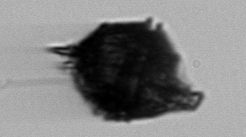
Label: Gonyaulax